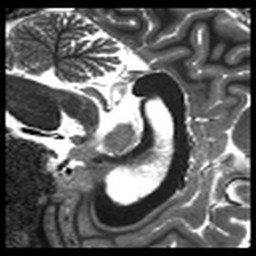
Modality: T1map
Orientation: sagittal
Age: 27
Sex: female